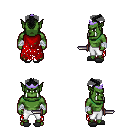
a pixel art fantasy rpg character, male body template, orc, green skin, red tattered cape, white pants, black short mohawk hairstyle, purple tiara, white cloth bandages, gray slippers, dagger, four views (front, back, left, right), 2x2 character sprite sheet, small pixel art, hard edges, no anti-aliasing